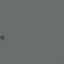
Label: SeaLake